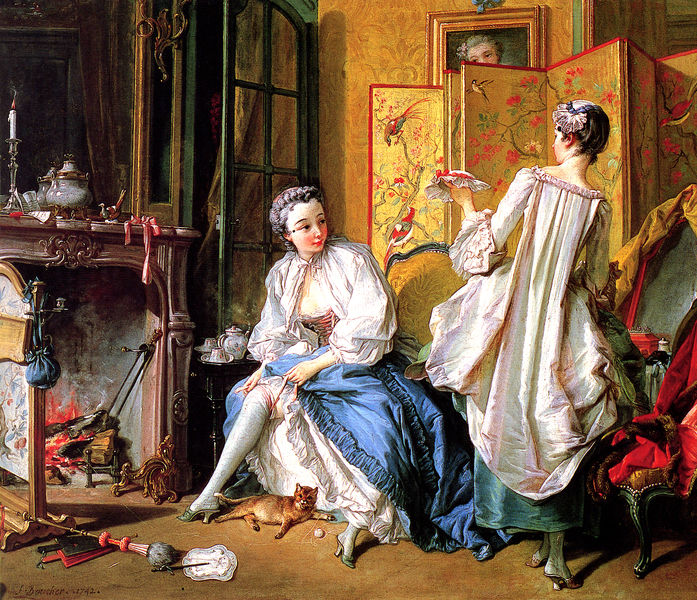
Titel: La Toilette
Künstler: François Boucher
Standort: Madrid
Institution: Fundación Colección Thyssen-Bornemisza
Schlagwörter: blau, feuer, gemälde, schatten, umhang, vogel, weiß, frauen, gelb, grün, menschen, mädchen, ocker, sitzen, ausschnitt, blumen, braun, bunt, damen, elegant, femmes, fenster, frankreich, frau, frisur, grau, hell, hut, kleid, kleider, licht, raum, rücken, schwarz, stuhl, stühle, szene, tisch, tür, zimmer, blick, dame, rot, schloss, tier, ball, beige, fächer, haube, malerei, mode, muster, rock, schleife, tanz, jung, wand, barock, bluse, dienerin, falten, kleidung, messer, pelz, rahmen, samt, bild, innenraum, portrait, porträt, signatur, spiegel, vorhang, öl, vögel, rauch, boden, gewand, gold, haare, interieur, reich, sessel, sitzend, adel, gewänder, kind, personen, blatt, dekolletee, prinzessin, puder, rokoko, rosa, schminke, seide, genre, kamin, ofen, sack, chaos, kanne, krug, beine, perücke, bein, farbig, japan, parabon, schrank, sofa, sitz, mieder, röcke, schuhe, farben, wüst, farbe, hof, winter, querformat, salon, tapete, kaffee, spielen, nähen, wolle, zopf, inschrift, france, jaune, floral, ornamente, atelier, kerze, paravan, paravant, paravent, um 1900, umkleide, tasse, paravon, strumpf, tee, besen, ankleiden, edel, rüschen, erotik, erotisch, gemach, fein, drapierung, satin, vanitas, spiel, katze, strümpfe, flamme, morgentoilette, unterrock, porzellan, orient, orientalisch, glut, asien, blanc, asiatisch, kugel, beutel, tasche, schuh, malen, pinsel, puppen, kätzchen, china, cheminee, sims, kerzenständer, schranktür, tassen, schminktisch, toilette, foliant, portät, blanche, chaise, chambre, dames, rouge, absätze, garderobe, rokokko, aufbruch, zier, absatz, aufklärung, femme, fenetre, roccoco, rocj, peinture, schaufel, schönheitsfleck, robe, kessel, fesnter, bleu, unordnung, anziehen, perrücke, miroir, sessellehne, strümofe, chemise, fille, chat, costume, fauteuil, boudoir, porte, grän, schürhaken, knallig, knäul, trennwand, pompadour, breitbeinig, romantique, spanische wand, wandschirm, fragonard, ankleide, bomb, boucher, bringend, chinoiserie, galant, goödrahmen, habillage, katue, maitressen, muttermal, negligee, nähkissen, nähkästchen, paraven, pompadur, strumpfband, umziehen, unterröcke, vanitassymbol, watteau, watteay, wollkneul, zwie, tableau, unterwäsche, feu, versailles, chine, baroque, japon, asie, habit, coiffure, filles, ankleidezimmer, rococo, bas, madame, corset, bougie, chandelier, sensualité, servante, noble, scène galante, dix-huitième siècle, loisir, galante, rauchfang, 1800, parawon, parafon, sotff, 18e siècle, verrou, e, rubans, fauteuils, femmes paravent, chaussons, bourse, mademoiselles, biombe, jeux, dikenerin, salong, jouet, tableau de boucher, déguisment, japonaiserie, loisi, mouche, atre, tison, jarretelle, jarretière, cahat, parefeu, miror, geisha, maquillage, siècle, jupes, bouch3r, foyée, foyé, porte verte, umkellide, #kerzenständer, schürrhaken